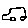
Label: car